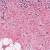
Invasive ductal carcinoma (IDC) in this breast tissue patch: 1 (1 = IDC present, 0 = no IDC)